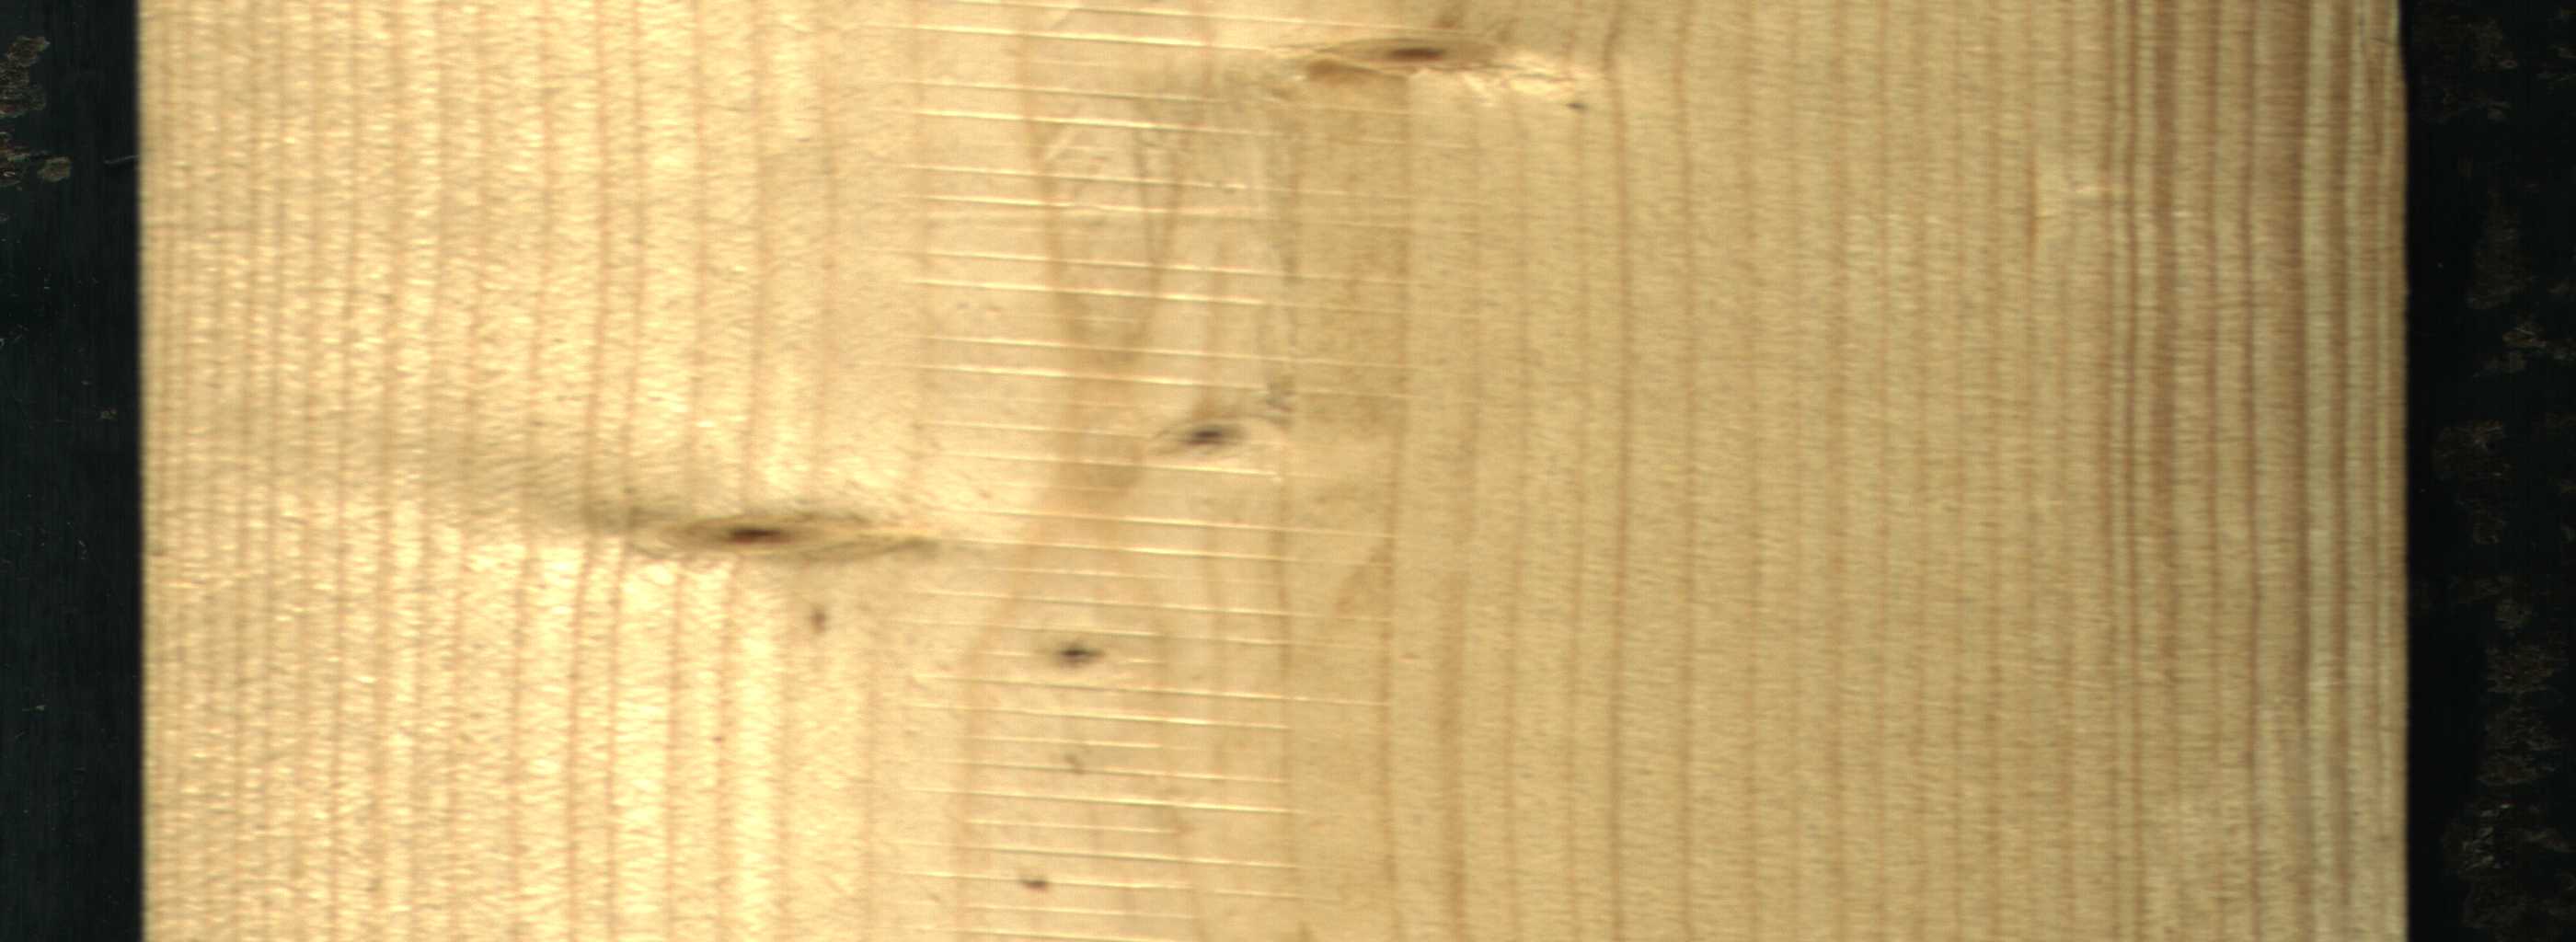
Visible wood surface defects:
Live_Knot
Live_Knot
Live_Knot
Live_Knot